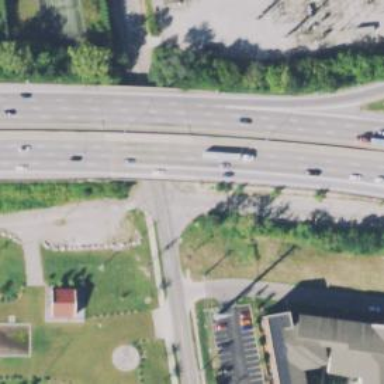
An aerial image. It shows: Bridge.